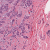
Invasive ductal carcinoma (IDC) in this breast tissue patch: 1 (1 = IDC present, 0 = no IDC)